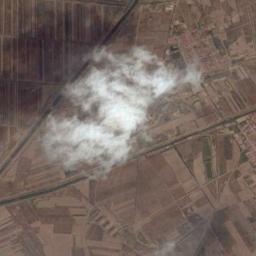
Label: cloud